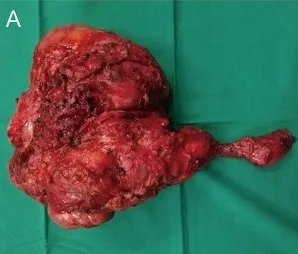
Surgical specimen of the right abdominal mass. (A) The surgical specimen of en bloc resection of the abdominal mass.
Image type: medical_photograph (other_medical_photograph)